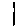
Label: line